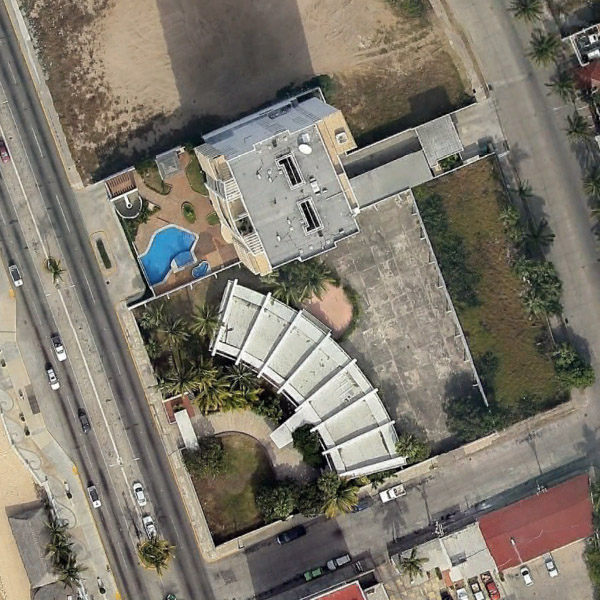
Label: Resort